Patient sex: M
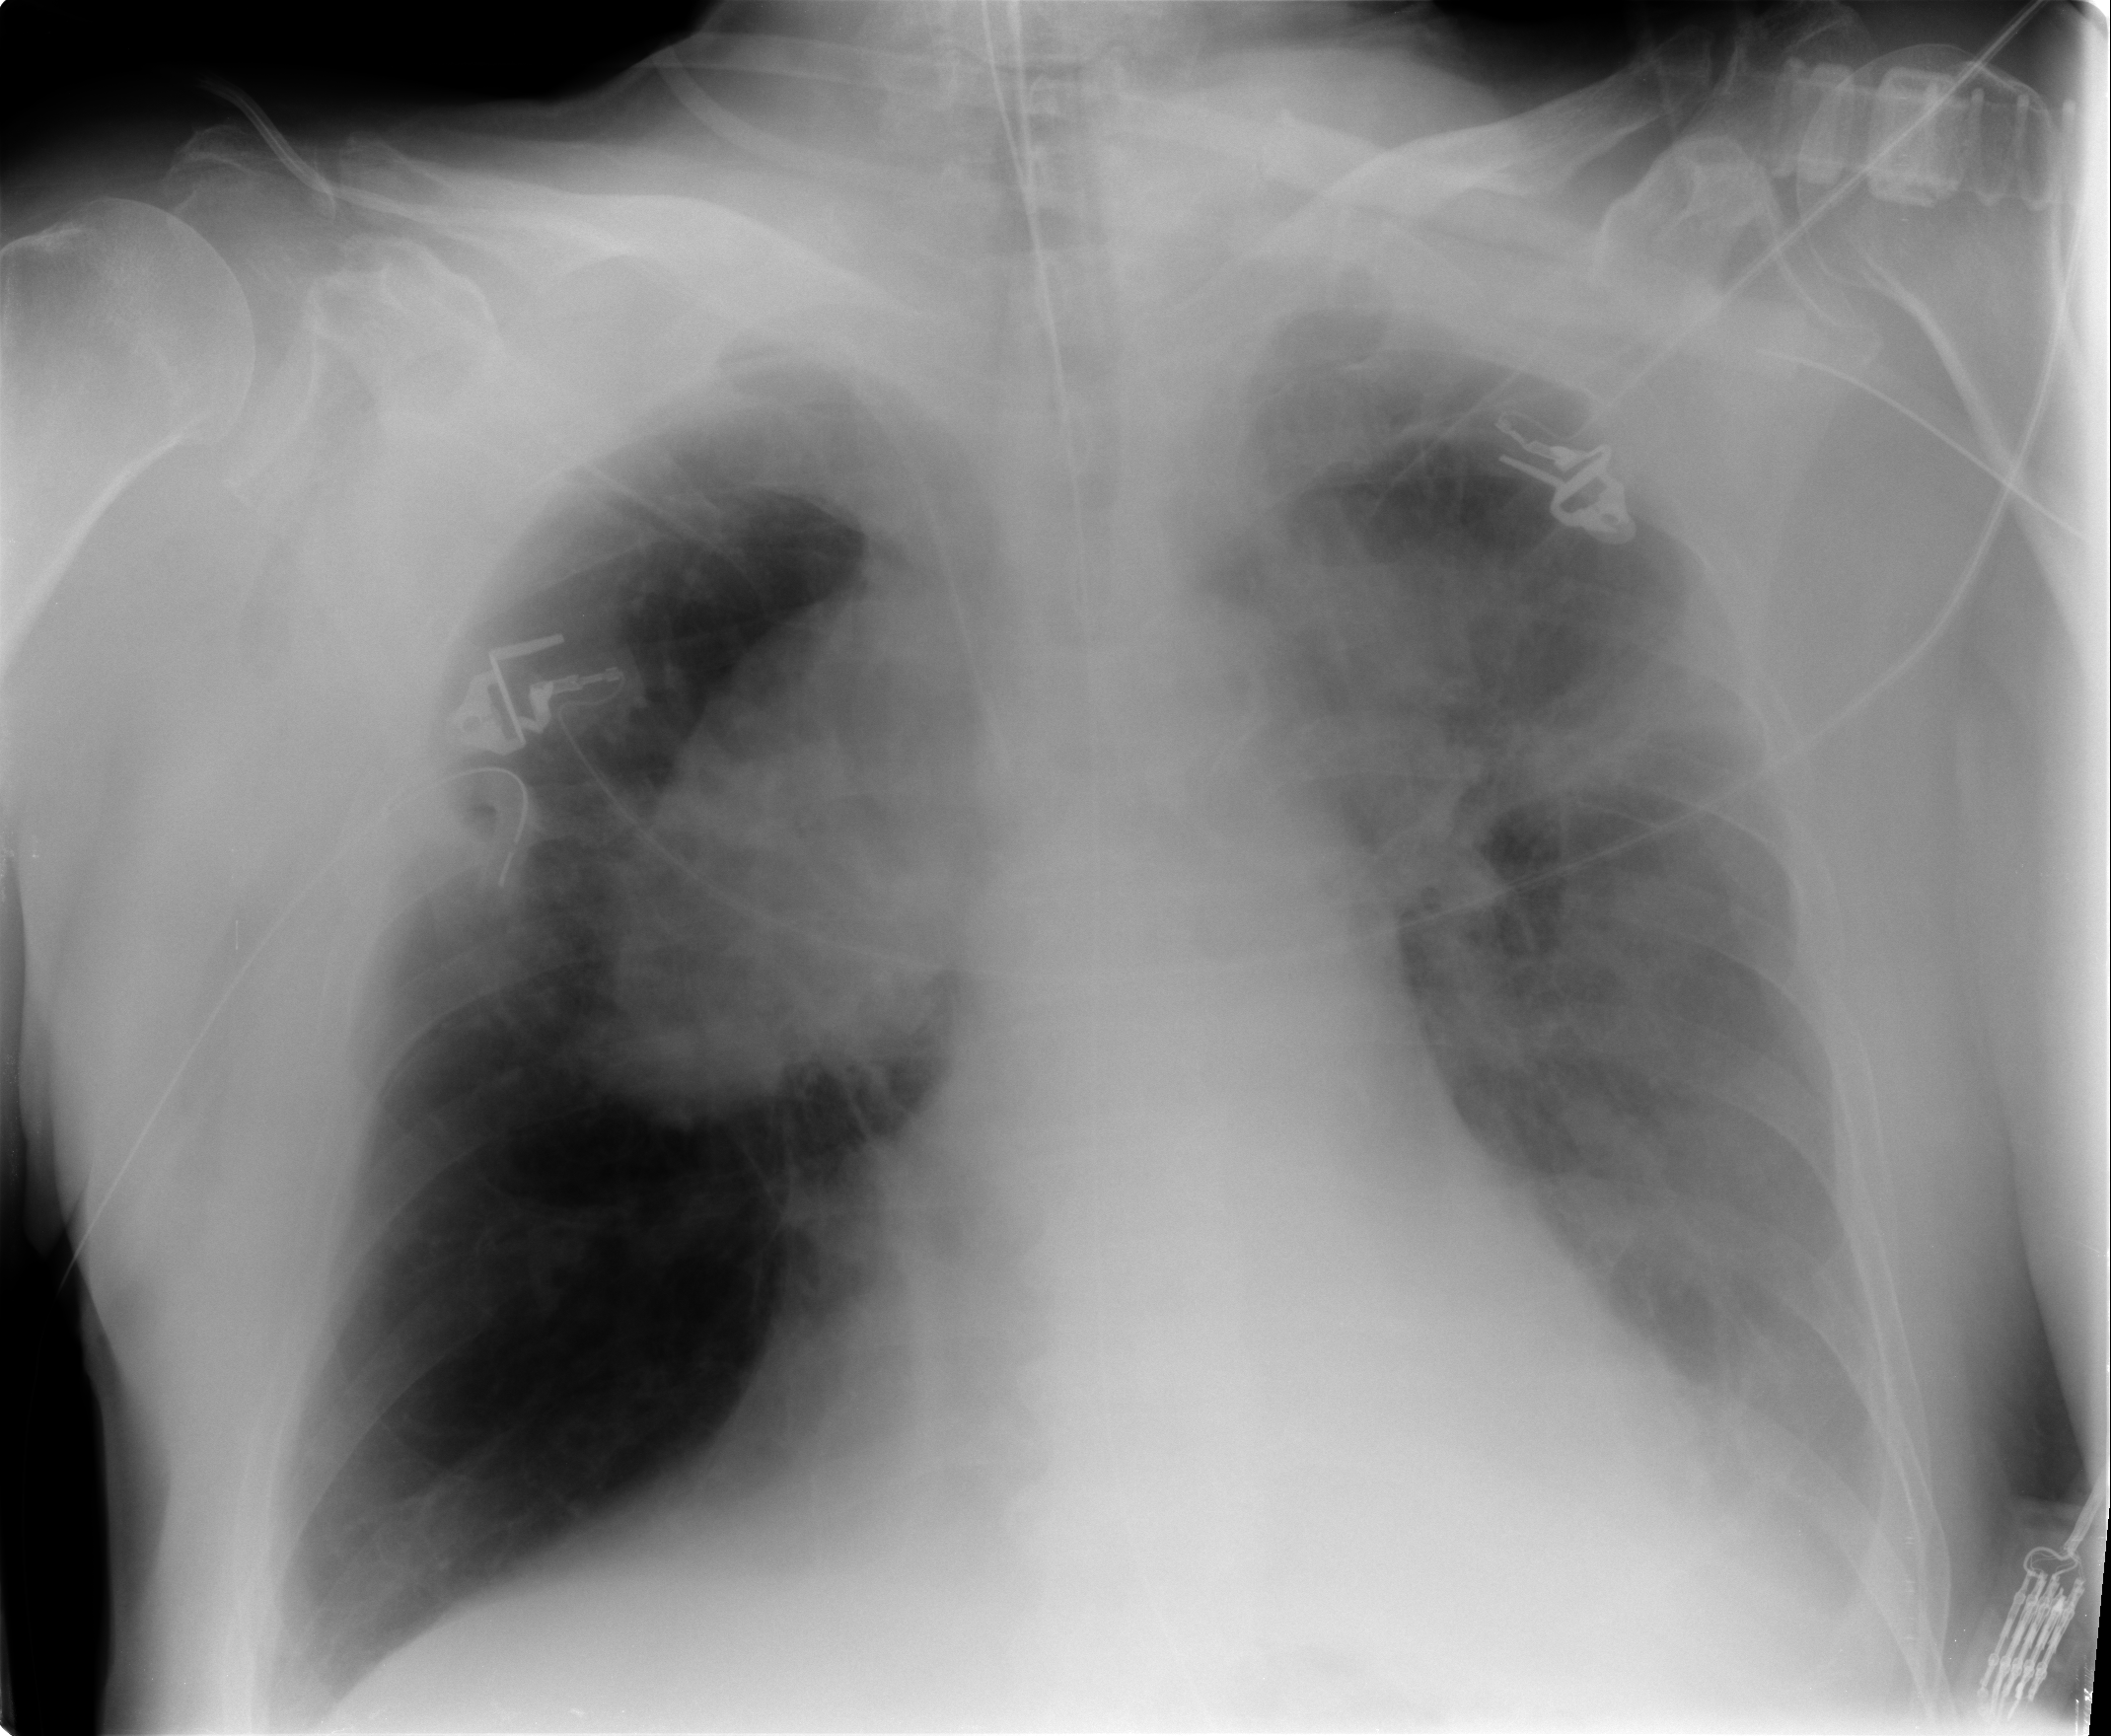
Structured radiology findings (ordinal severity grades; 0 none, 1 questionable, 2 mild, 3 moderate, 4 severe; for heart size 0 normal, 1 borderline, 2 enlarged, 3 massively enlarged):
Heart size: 0
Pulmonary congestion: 2
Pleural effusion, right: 1
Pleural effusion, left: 2
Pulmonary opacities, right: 0
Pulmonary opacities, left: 0
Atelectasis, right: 2
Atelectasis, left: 2